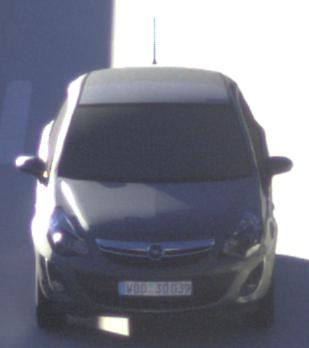
Make: Opel
Model: Corsa 1.2
Detailed model: Corsa (D)
Model produced from: 2011/01
Model produced until: 2014/08
Doors: 3
Color: gray
Road condition: dry road
Daytime: sunrise or sunset
Contrast: high contrast